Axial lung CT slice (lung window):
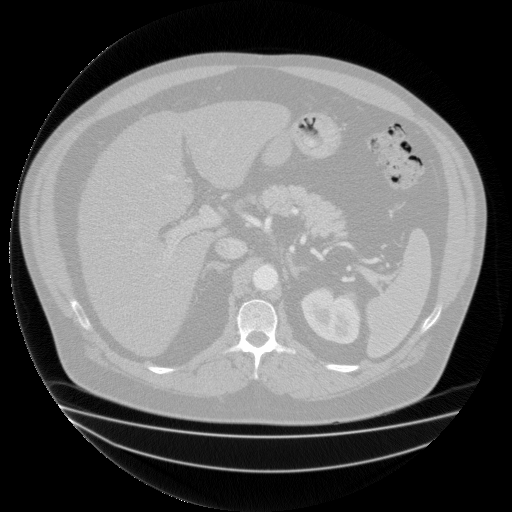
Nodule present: no